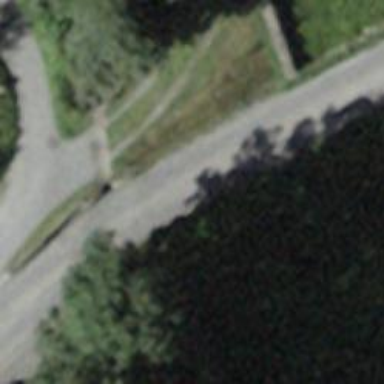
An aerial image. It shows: Tertiary road passing over bridge.